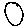
Label: circle